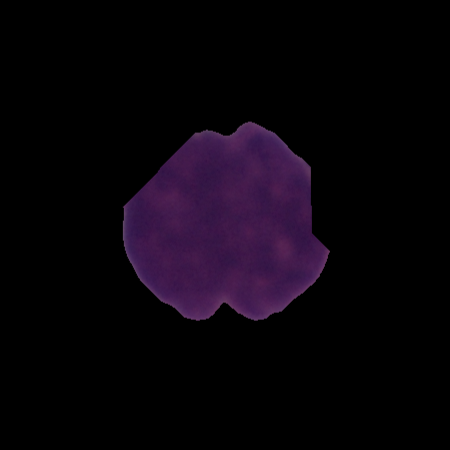
Label: cancer